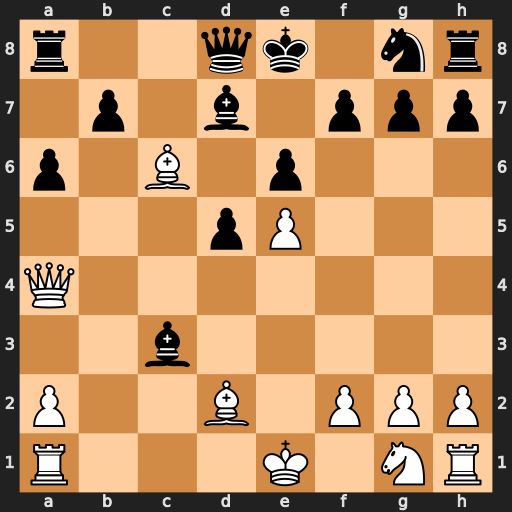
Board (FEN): r2qk1nr/1p1b1ppp/p1B1p3/3pP3/Q7/2b5/P2B1PPP/R3K1NR
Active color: w
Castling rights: KQkq
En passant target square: -
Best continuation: Bxd7+ Qxd7 Qxd7+ Kxd7 Bxc3